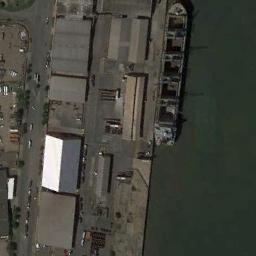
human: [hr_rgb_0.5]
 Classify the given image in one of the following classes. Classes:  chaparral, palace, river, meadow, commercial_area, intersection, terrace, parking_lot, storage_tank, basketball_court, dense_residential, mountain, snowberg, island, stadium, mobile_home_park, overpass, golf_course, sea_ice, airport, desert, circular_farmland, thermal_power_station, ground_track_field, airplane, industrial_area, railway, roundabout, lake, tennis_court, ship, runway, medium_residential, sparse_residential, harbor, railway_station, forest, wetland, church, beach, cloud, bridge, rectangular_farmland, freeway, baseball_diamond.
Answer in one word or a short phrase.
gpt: ship